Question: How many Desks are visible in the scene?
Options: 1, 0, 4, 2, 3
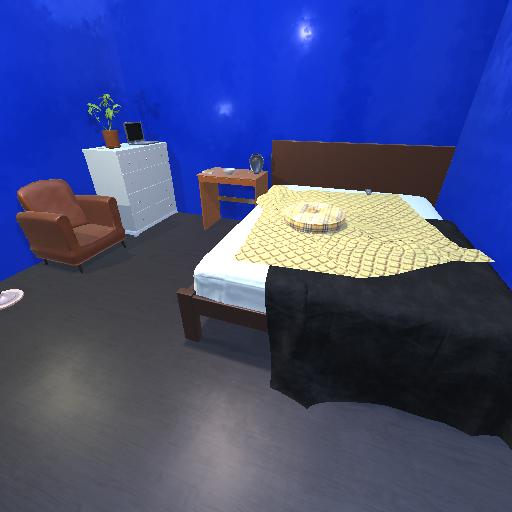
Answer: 1